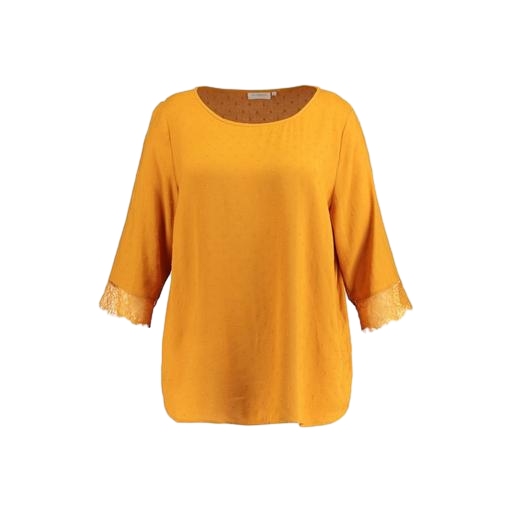
yellow plus size bell-sleeve blouse, size blouse, lace-trim textured blouse, white background